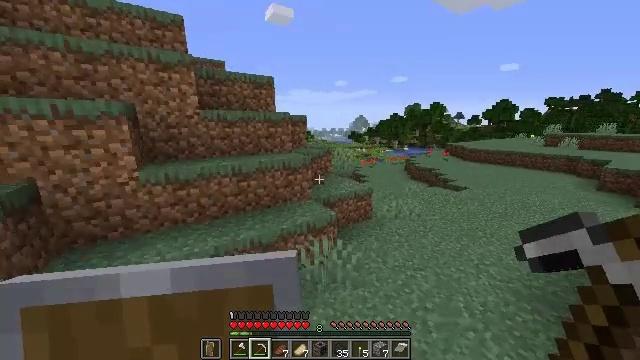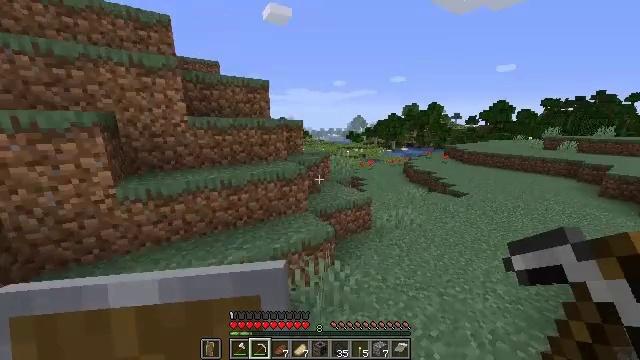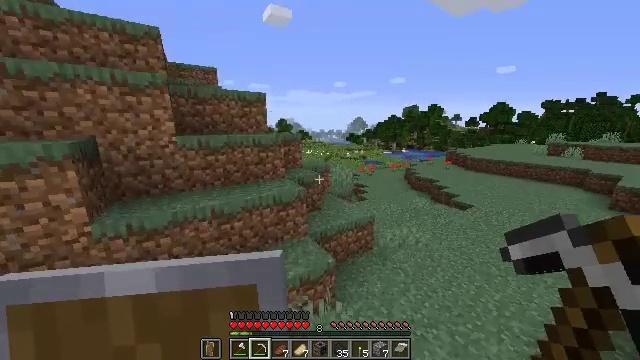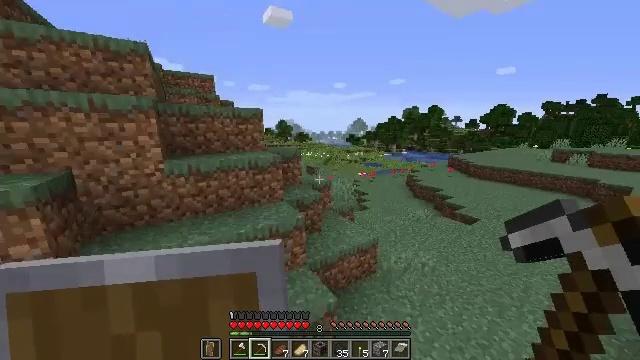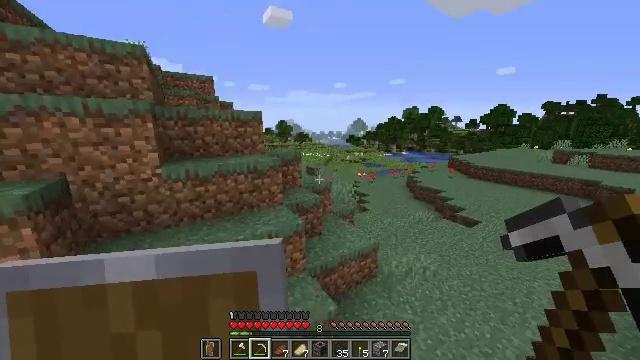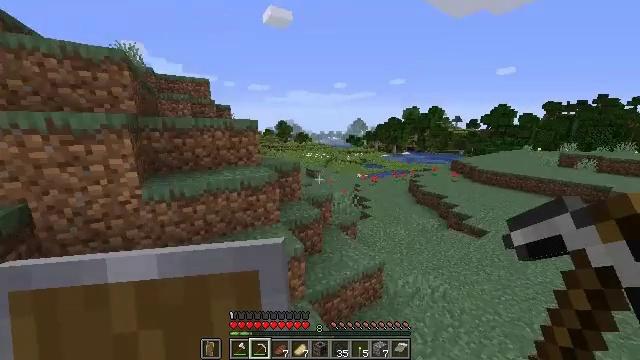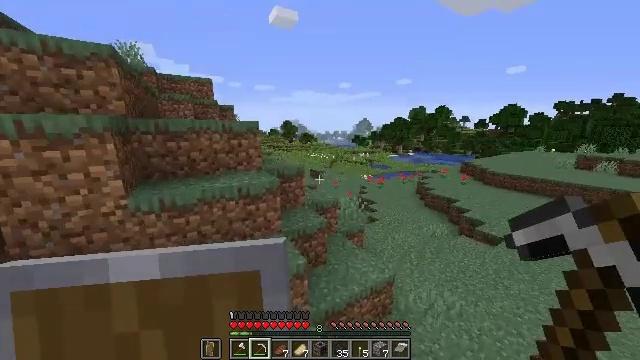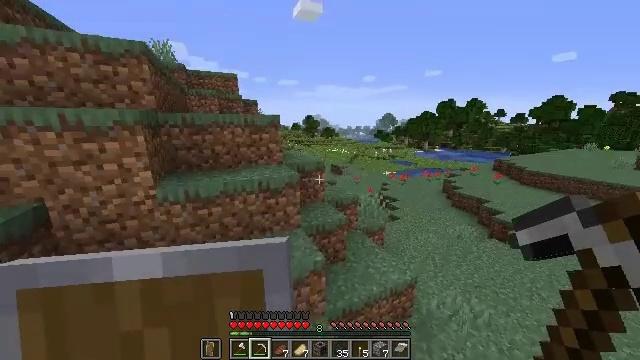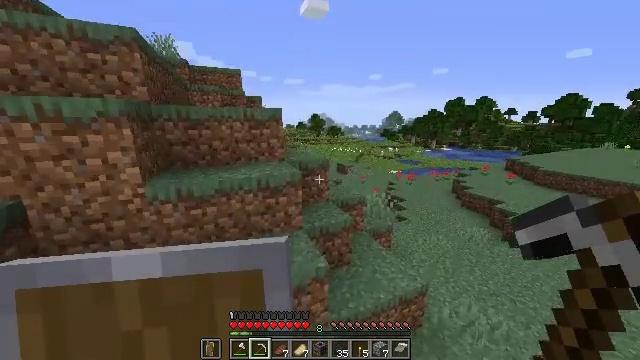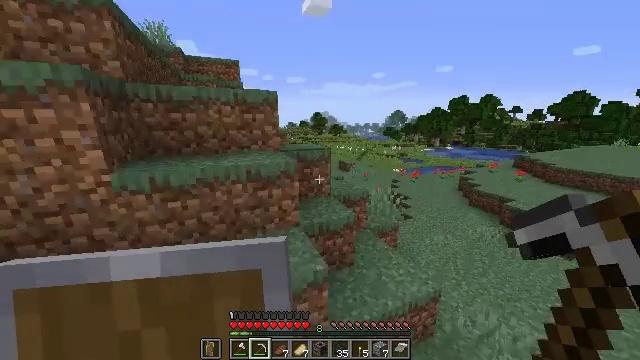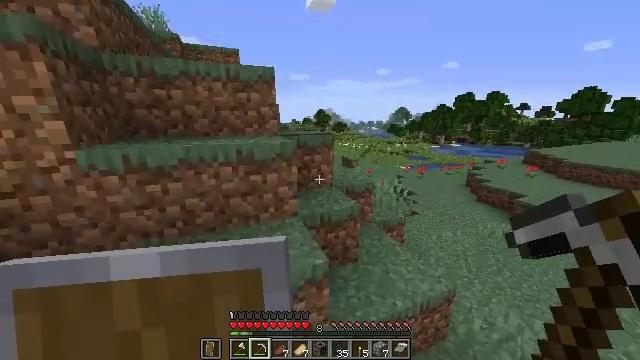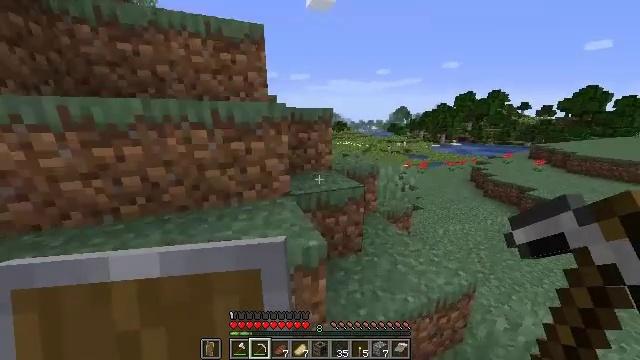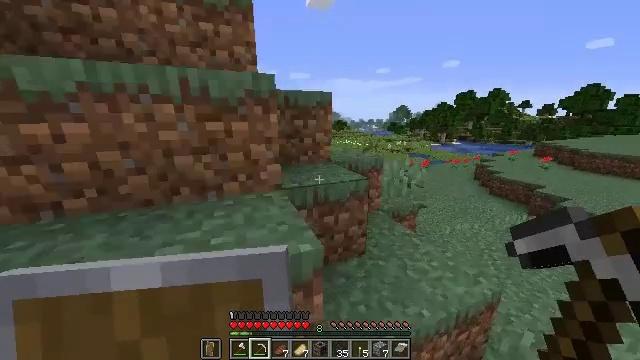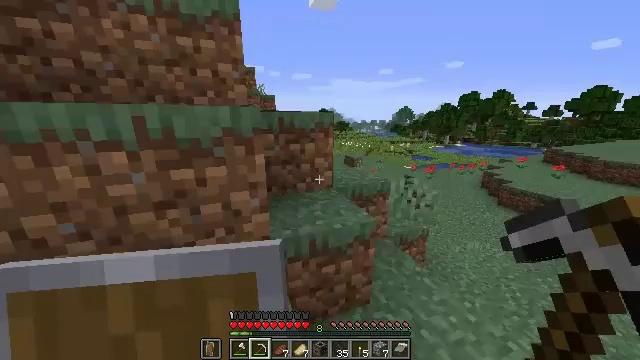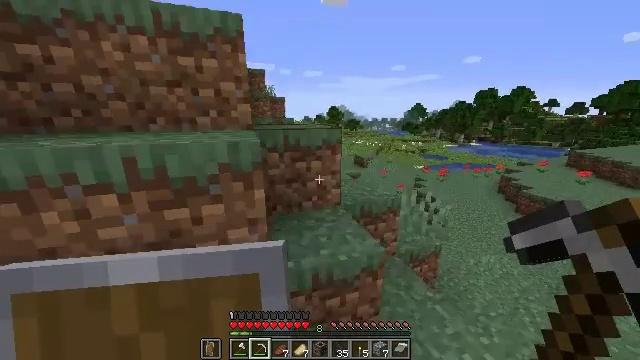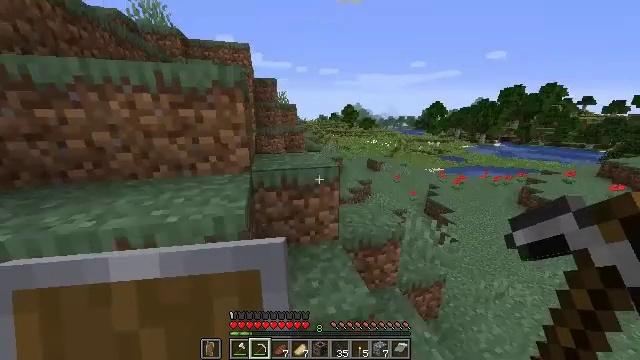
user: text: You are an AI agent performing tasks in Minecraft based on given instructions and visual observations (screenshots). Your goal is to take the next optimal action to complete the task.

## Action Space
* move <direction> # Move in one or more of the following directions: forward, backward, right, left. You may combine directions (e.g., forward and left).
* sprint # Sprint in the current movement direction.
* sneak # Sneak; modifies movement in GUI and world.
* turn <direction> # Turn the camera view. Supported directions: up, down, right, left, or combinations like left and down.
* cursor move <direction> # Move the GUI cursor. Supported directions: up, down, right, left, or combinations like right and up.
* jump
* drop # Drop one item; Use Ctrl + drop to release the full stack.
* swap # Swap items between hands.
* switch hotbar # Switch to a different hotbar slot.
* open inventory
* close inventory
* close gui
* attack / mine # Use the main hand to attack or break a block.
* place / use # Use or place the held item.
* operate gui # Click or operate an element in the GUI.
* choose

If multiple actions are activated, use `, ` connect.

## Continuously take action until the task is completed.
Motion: motion action
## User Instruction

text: Gather oak leaves by attacking.
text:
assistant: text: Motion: move forward, jump
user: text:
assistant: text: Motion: move forward, jump
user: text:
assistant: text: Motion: move forward, jump
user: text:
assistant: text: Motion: move forward, jump
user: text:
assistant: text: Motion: move forward, jump
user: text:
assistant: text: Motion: move forward, turn left, jump
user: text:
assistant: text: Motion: move forward, turn left and down, jump
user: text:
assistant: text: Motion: move forward, turn left, jump
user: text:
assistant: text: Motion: move forward, jump
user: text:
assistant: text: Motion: move forward, jump
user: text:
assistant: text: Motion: move forward, jump
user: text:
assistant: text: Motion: move forward, jump
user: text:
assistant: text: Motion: move forward, jump
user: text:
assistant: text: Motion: move forward, turn left, jump
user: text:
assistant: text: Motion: move forward, turn left, jump
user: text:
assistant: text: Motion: move forward, turn left, jump
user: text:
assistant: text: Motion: move forward and move left, turn left, jump
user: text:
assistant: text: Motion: move forward and move left, turn left, jump
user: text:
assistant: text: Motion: move forward and move left, turn left, jump
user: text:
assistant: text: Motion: move forward and move left, jump
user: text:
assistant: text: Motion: move forward and move left, jump
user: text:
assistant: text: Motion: move forward and move left, jump
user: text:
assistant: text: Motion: move forward and move left, jump
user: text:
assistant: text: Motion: move forward and move left, jump
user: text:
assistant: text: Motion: move forward, jump
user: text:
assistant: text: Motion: move forward, jump
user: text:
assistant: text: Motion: move forward, jump
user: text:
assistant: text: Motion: move forward, jump
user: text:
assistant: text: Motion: move forward, jump
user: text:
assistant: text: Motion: move forward, turn left, jump